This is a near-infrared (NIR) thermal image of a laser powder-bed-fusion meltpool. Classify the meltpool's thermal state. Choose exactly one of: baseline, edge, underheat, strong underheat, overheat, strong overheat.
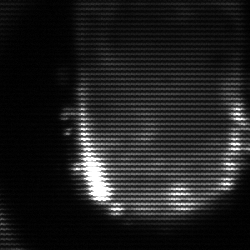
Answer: baseline